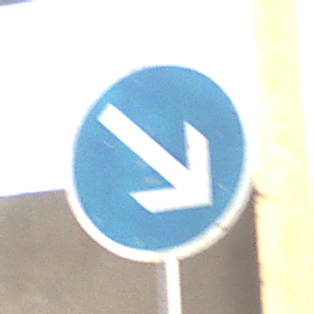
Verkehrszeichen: VorgeschriebeneVorbeifahrtRechts
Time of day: SunriseSunset
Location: Roofed (Suburban)
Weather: Clear
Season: NotSpecified
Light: Natural